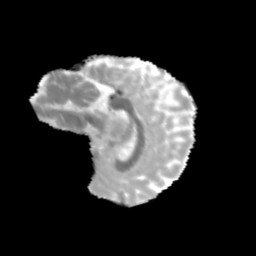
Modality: MD
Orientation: sagittal
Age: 11
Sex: male
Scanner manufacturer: siemens
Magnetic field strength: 3 T
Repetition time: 3.8 s
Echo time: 0.07 s